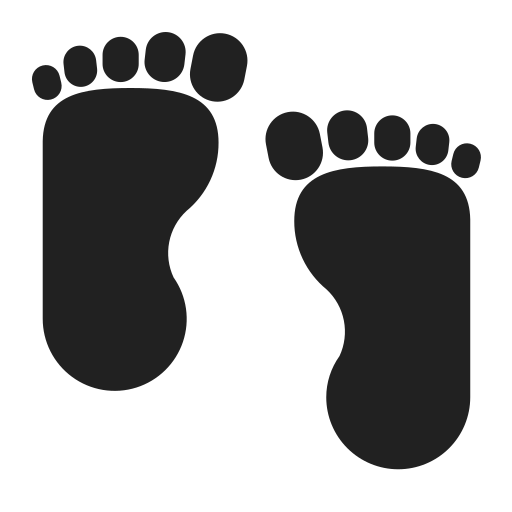
footprints high contrast